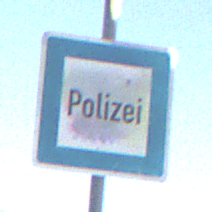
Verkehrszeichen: Polizei
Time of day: SunriseSunset
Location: Outdoor (Nature)
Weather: Clear
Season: NotSpecified
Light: Natural